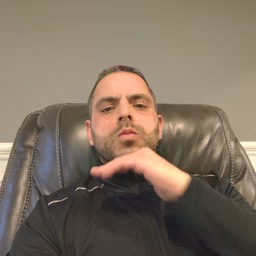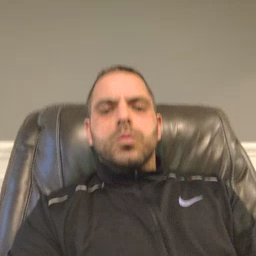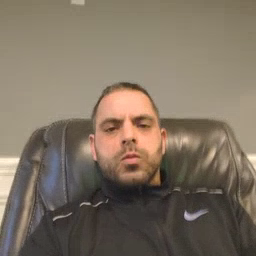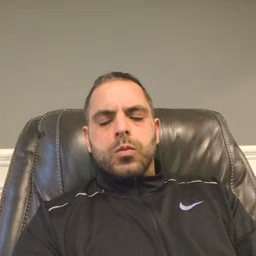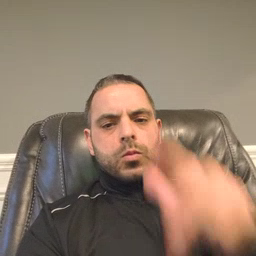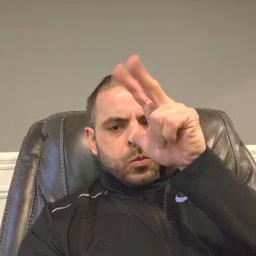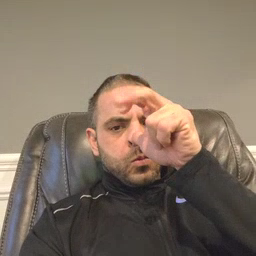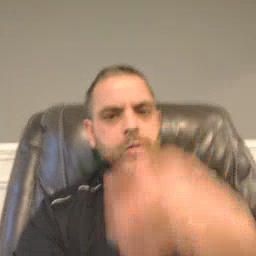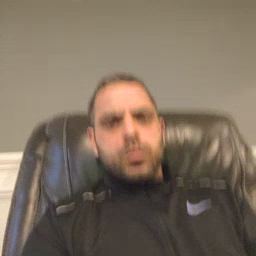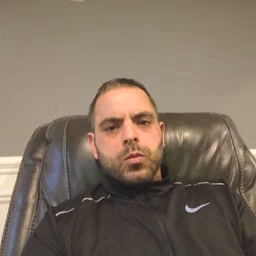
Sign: bug